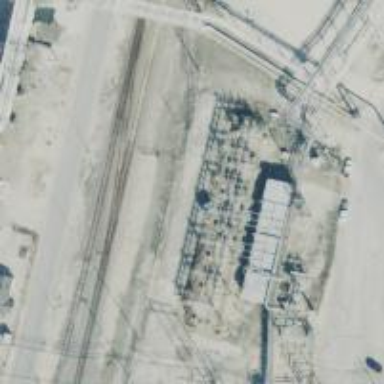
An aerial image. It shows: Outdoor transmission substation.